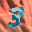
Label: 3